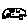
Label: car